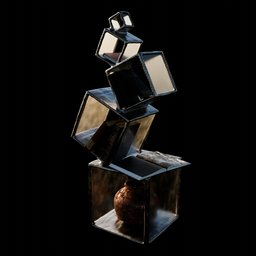
Label: decoration